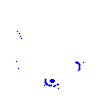
Particle: electron